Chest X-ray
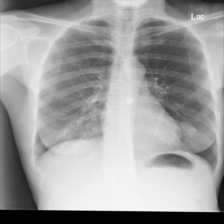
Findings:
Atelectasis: negative
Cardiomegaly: negative
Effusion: negative
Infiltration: negative
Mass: negative
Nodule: negative
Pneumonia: negative
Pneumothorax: negative
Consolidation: negative
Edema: negative
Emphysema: negative
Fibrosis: negative
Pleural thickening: negative
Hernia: negative